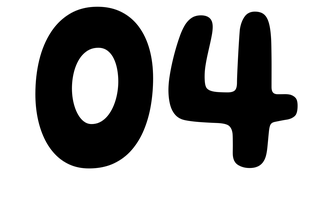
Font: Gluten_SemiBold